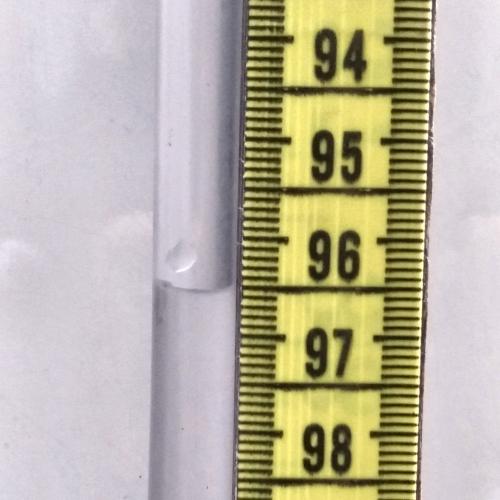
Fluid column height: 96.5 cm